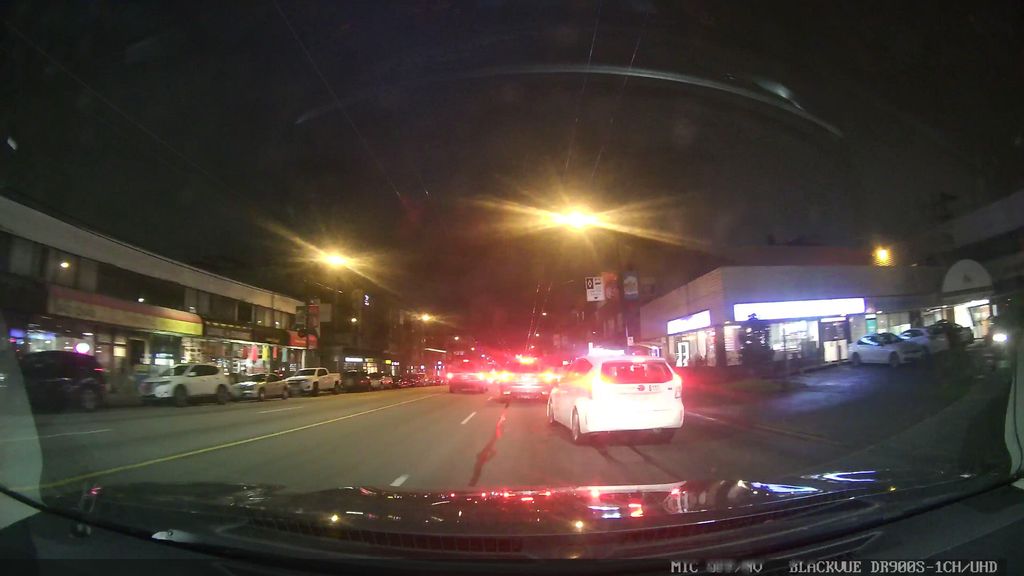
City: vancouver